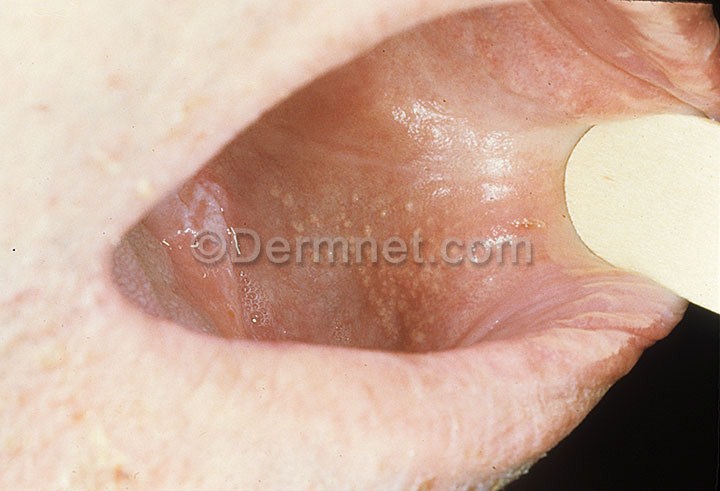
Disease: Acne and Rosacea Photos